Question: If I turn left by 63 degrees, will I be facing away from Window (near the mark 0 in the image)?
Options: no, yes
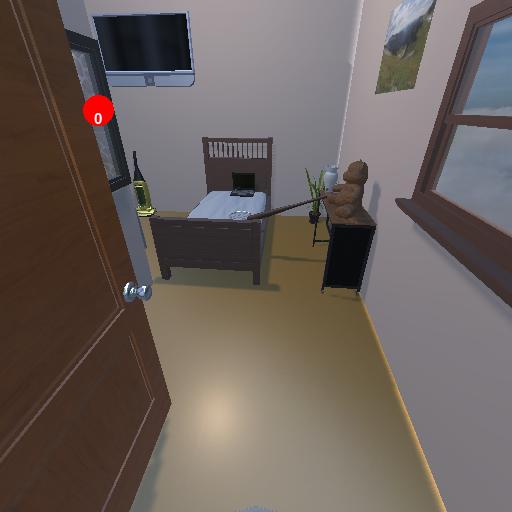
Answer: no